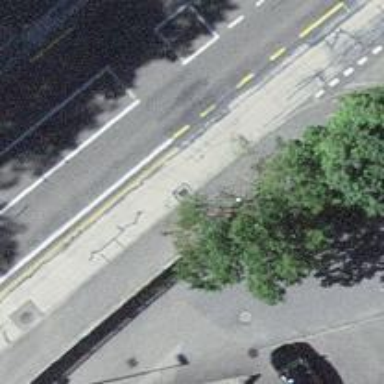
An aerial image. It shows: Primary highway with asphalt surface and designated cycle lane.